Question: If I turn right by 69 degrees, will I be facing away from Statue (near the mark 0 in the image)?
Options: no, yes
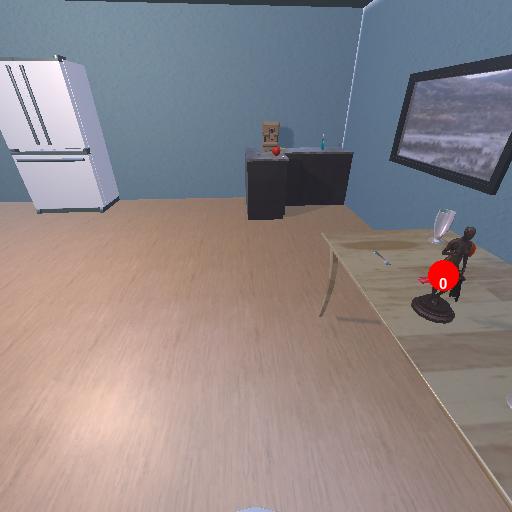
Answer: no